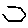
Label: hexagon